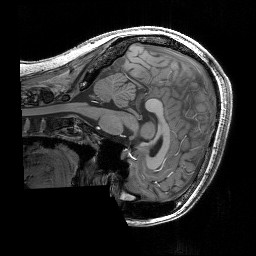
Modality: T1w
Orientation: sagittal
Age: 22
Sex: female
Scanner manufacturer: siemens
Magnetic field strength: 3 T
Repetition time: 2.3 s
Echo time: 0.00344 s